Question: I would like to present to the user several 'input' text box that allows them to type a string of letters or characters that stores one letter into each box in a 'spill-over' manner. Each box is an input text type that has a limit of 1 character.

For example, the image above shows 3 input boxes (don't count the first box which shows the first letter of a word). If I type continuously a s t, 'a' should go into box2, 's' into box3 and 't' into box4. Is this possible?
At the moment, I can only manage to type one letter per box and then either have to hit the tab key or use the mouse to move the focus to the next input box on the right.
What magical CSS/HTML/Javascript would I be needing for me to complete this Quest, Sire?
Reference/Related:
<URL>
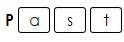
Answer: If you need a jquery solution, than you can use '.keyup()' event, and an 'if' condition, which will check the length of the 'input' filed, if it exceeds '1', it will 'focus' the very next field.
<URL>
'''
$("input").keyup(function() {
if($(this).val().length >= 1) {
var input_flds = $(this).closest('form').find(':input');
input_flds.eq(input_flds.index(this) + 1).focus();
}
});
'''
Make sure you also use 'maxlength' attribute on your 'input' fields, so that a user typing fast may not exceed the character limit.
<URL>